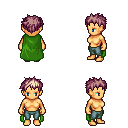
a pixel art fantasy rpg character, female body template, human, tanned skin, green cape, teal pants, white blonde bedhead hairstyle, four views (front, back, left, right), 2x2 character sprite sheet, small pixel art, hard edges, no anti-aliasing